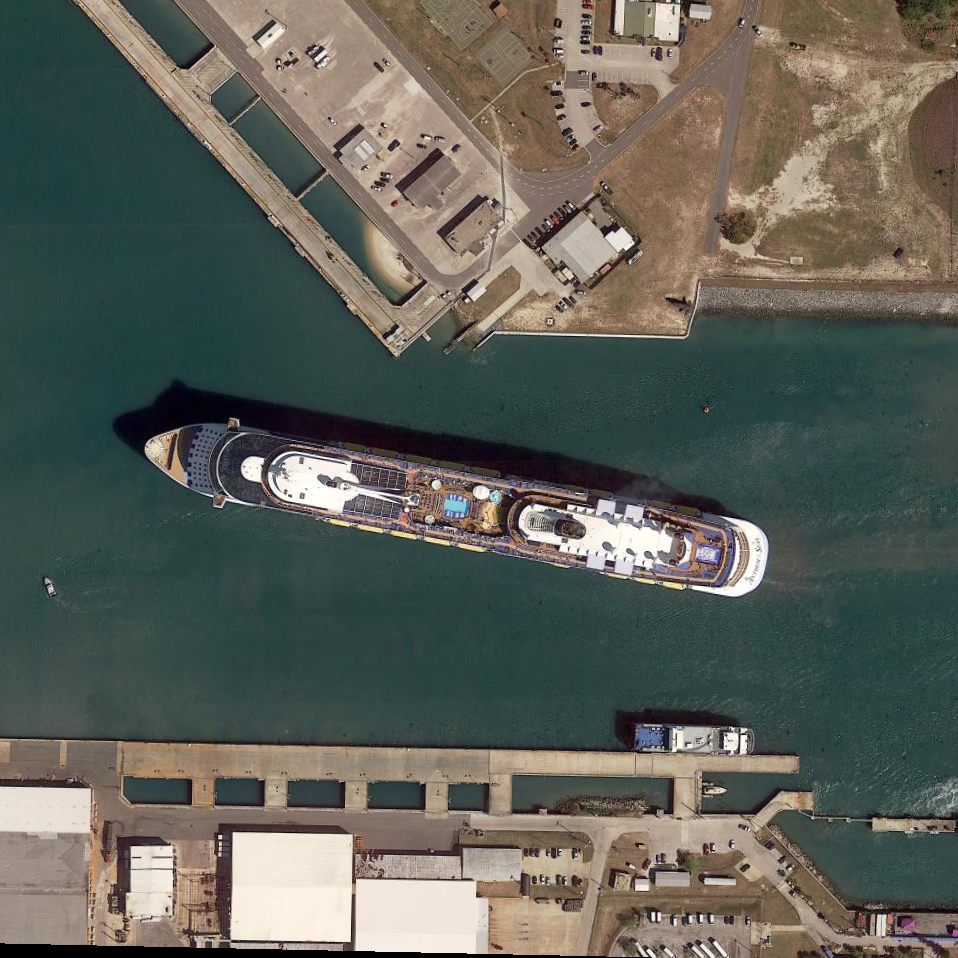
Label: civil